Field crop: maize
Growth stage: 2
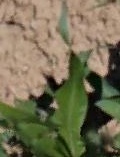
Species: maize